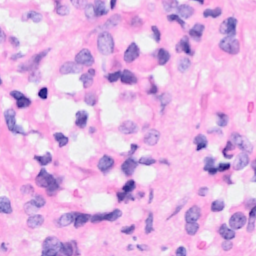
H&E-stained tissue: Breast